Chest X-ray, PA view. Patient: 64 years old, sex M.
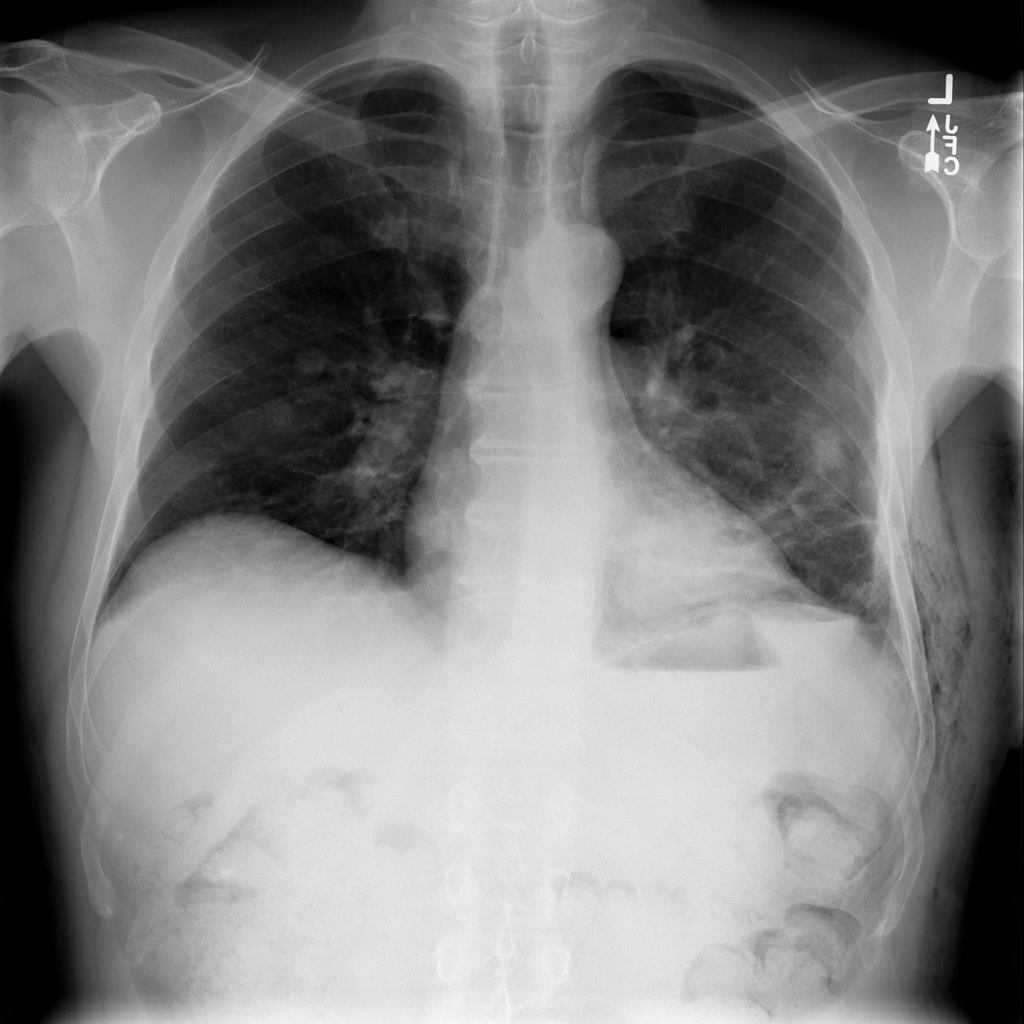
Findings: Pneumothorax